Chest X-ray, AP view. Patient: 48 years old, sex F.
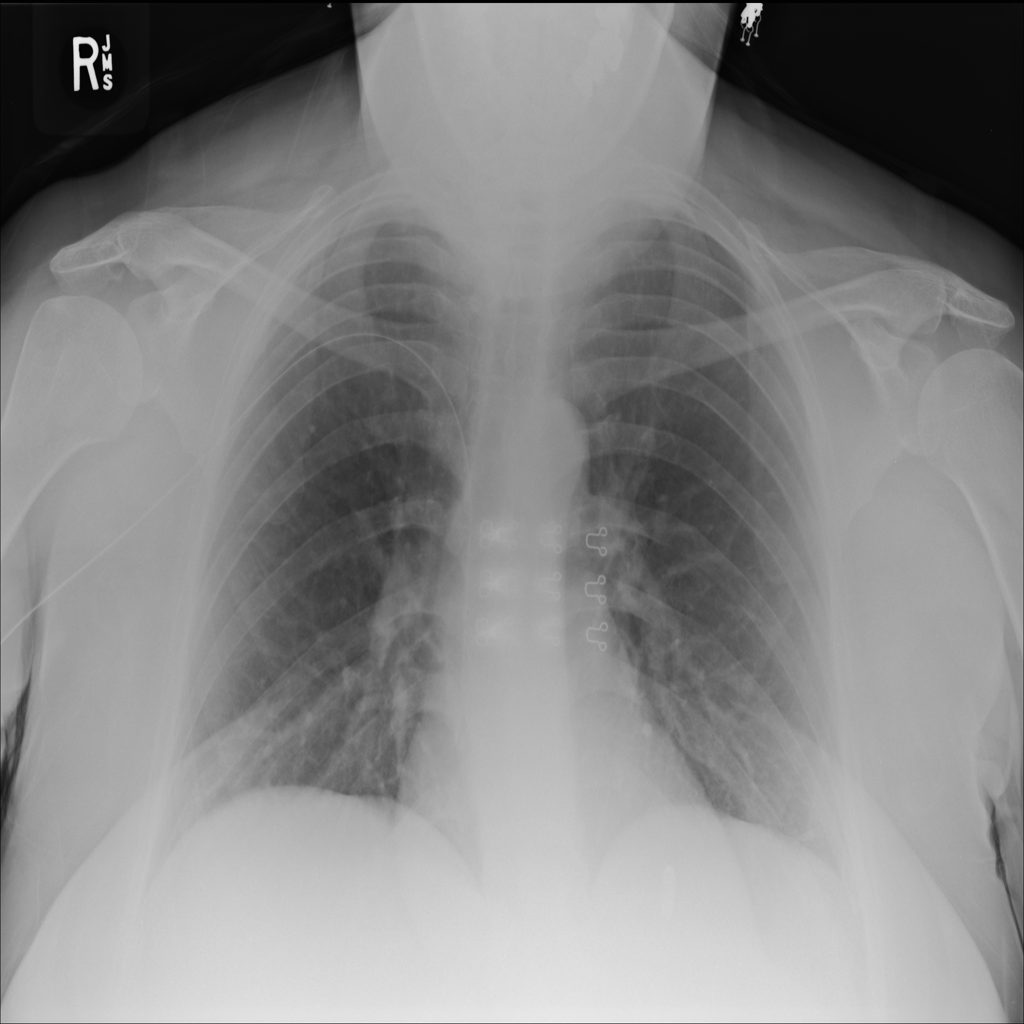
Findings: No Finding